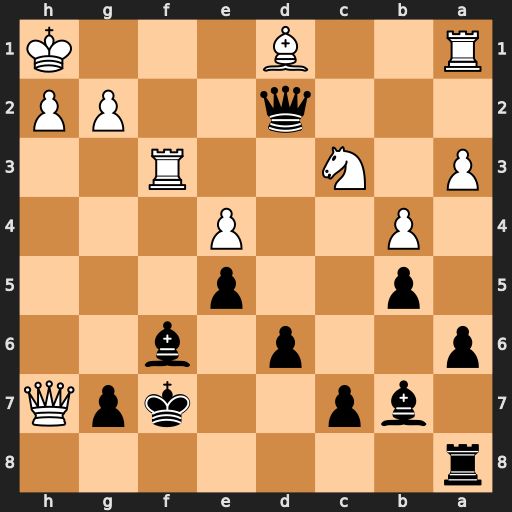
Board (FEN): r7/1bp2kpQ/p2p1b2/1p2p3/1P2P3/P1N2R2/3q2PP/R2B3K
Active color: b
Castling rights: -
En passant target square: -
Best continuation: Qe1+ Rf1 Qxf1#